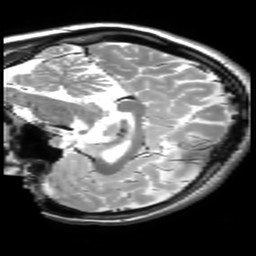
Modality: T2w
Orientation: sagittal
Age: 20
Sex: female
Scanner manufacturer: philips
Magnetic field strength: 3 T
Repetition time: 3 s
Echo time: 0.08 s